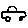
Label: car